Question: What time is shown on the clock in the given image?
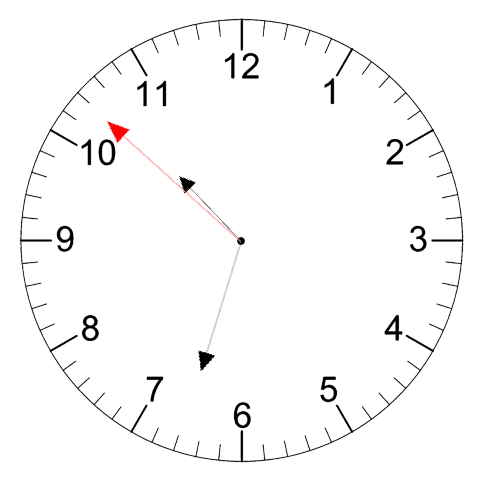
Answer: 10:32:52